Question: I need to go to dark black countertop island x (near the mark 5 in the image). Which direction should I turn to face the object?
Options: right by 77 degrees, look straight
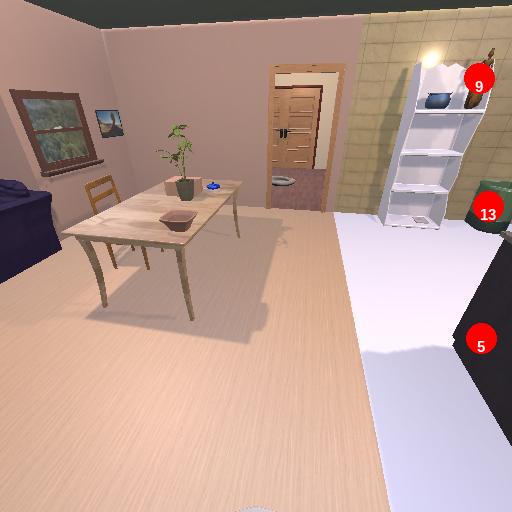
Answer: right by 77 degrees